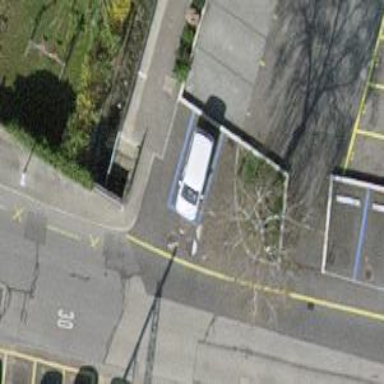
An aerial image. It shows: Set of steps on the road.